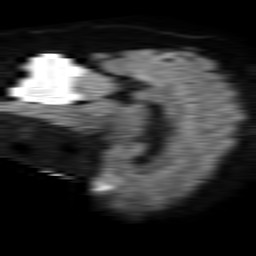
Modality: TRACE
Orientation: sagittal
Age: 46
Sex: male
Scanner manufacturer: philips
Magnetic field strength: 1.5 T
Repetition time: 4.6 s
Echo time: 0.08528 s